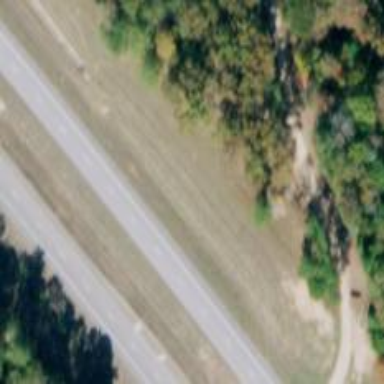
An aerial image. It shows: Asphalt dual carriageway at the trunk highway level.